Question: <URL>
I have trying to maven install
cannot find symbol
symbol: class Client
location: class com.beeya.googleGOC.jobProviders.impl.CareerJet
I have already include related jar file in classpath
and i have also try with manually set jar into wildfly in modules folder
but that issue is not solve
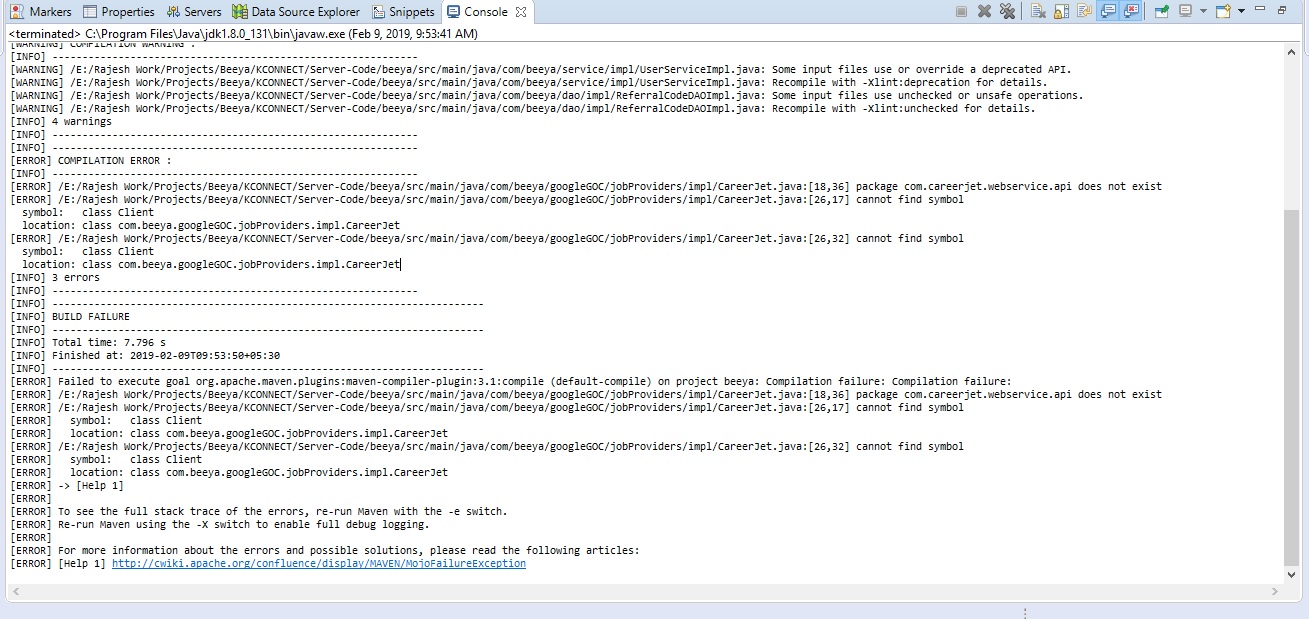
Answer: As you are using third party API which is not available in any repository, you need to add local jar in dependency as,
'''
<dependency>
<groupId>com.carrerjet.webservice</groupId>
<artifactId>api</artifactId>
<version>1.0</version>
<scope>system</scope>
<systemPath>${project.basedir}/src/main/resources/yourJar.jar</systemPath>
</dependency>
'''
Or you can add the your local jar to local maven repository as,
'''
mvn install:install-file -Dfile=<path-to-file> -DgroupId=<group-id> -DartifactId=<artifact-id> -Dversion=<version> -Dpackaging=<packaging> -DgeneratePom=true
'''
Where,
< path-to-file >: the phisical path to the file to load e.g -> c:\webservice-1.0.jar
< group-id >: the group that the file should be registered under e.g -> com.carrerjet.webservice
< artifact-id >: the artifact name for the file e.g -> api
< version >: the version of the file e.g -> 1.0
< packaging >: the packaging of the file e.g. -> jar
In this case, you need to provide dependency in pom as below,
'''
<dependency>
<groupId>com.carrerjet.webservice</groupId>
<artifactId>api</artifactId>
<version>1.0</version>
</dependency>
'''